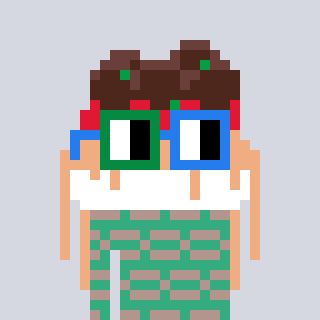
a pixel art character with square green and blue glasses, a spaghetti-shaped head and a teal-colored body on a cool background